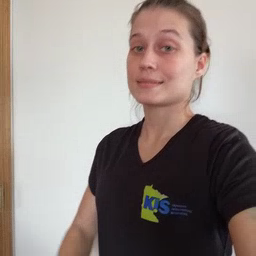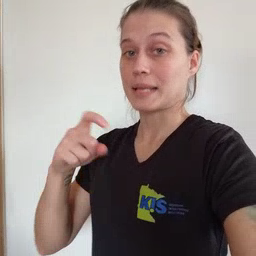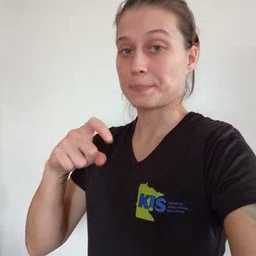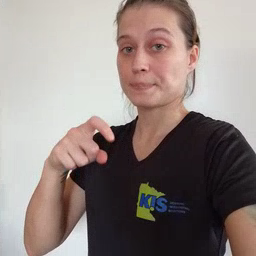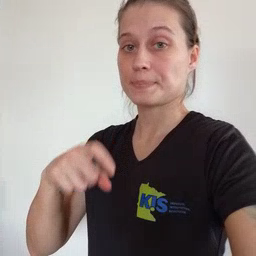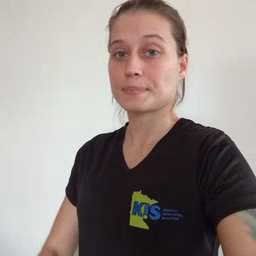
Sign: time